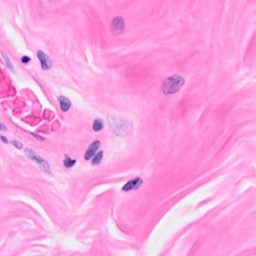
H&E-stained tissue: Breast